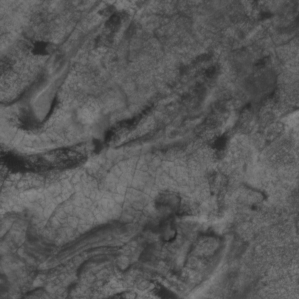
Label: non_frost